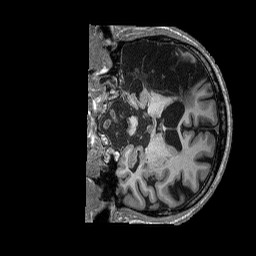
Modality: T1w
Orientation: coronal
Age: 51
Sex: male
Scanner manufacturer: siemens
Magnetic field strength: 3 T
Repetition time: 2.53 s
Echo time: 0.00144 s